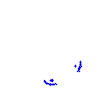
Particle: kaon